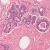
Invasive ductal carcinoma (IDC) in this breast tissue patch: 0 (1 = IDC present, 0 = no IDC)